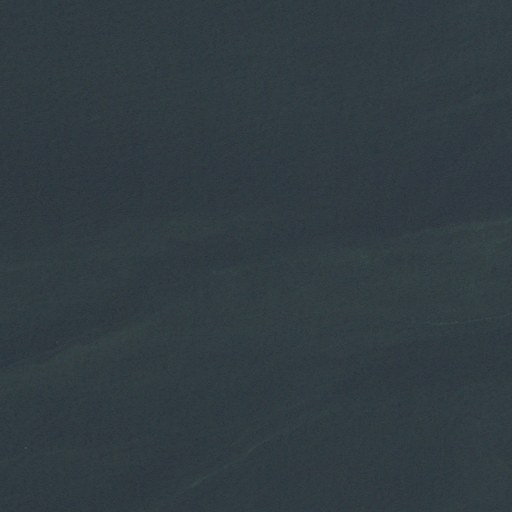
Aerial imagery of bar in Wisconsin named Larsons Reef containing only open water